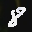
Label: 8